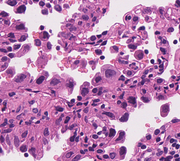
Tumor epithelial tissue: yes
Tumor-associated stroma tissue: yes
Normal tissue: no